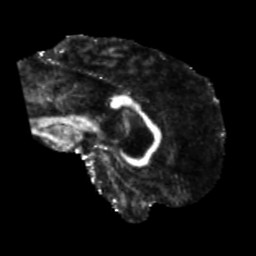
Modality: FA
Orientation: sagittal
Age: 64
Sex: male
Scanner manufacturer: siemens
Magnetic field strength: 3 T
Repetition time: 5.25 s
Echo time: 0.08 s